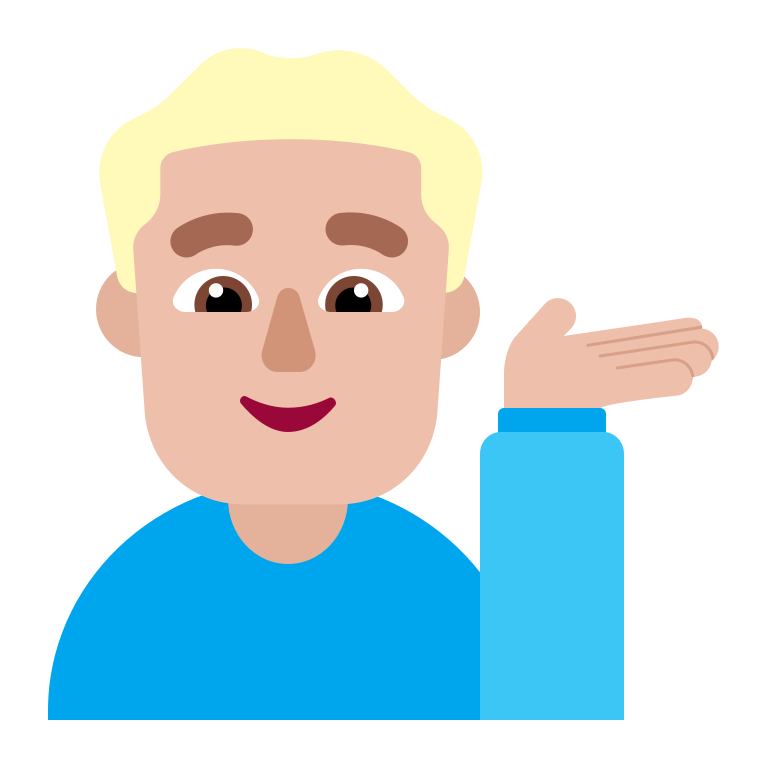
man tipping hand flat  light